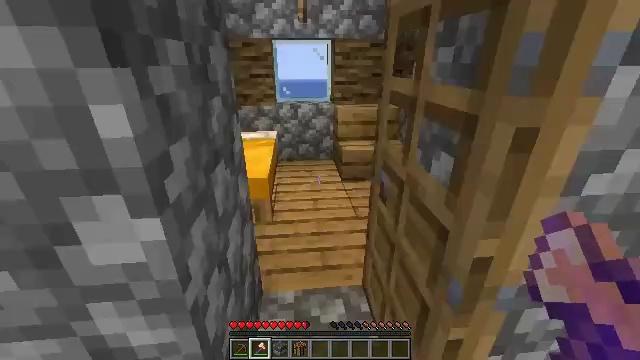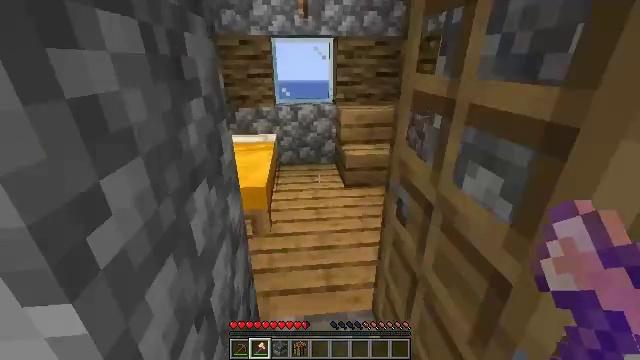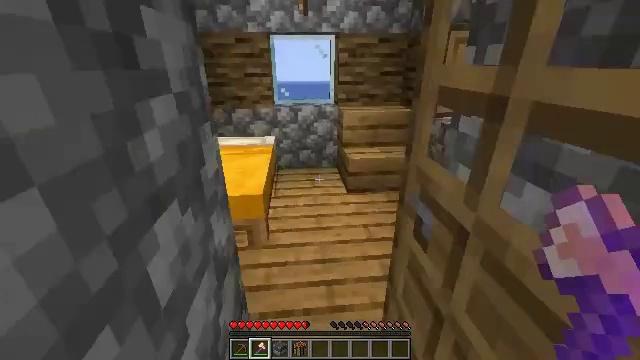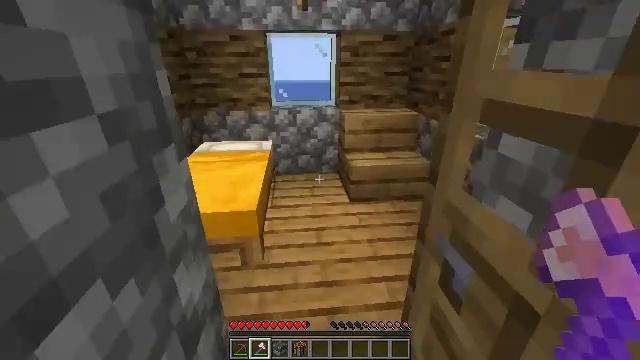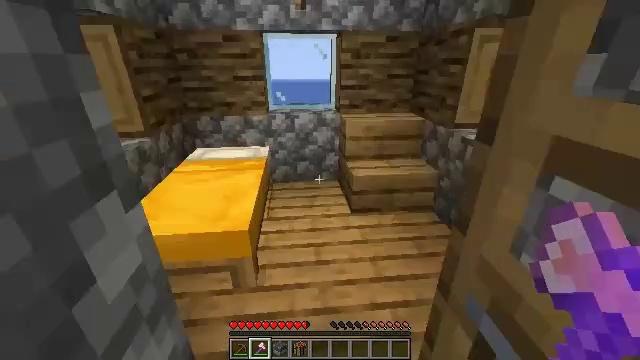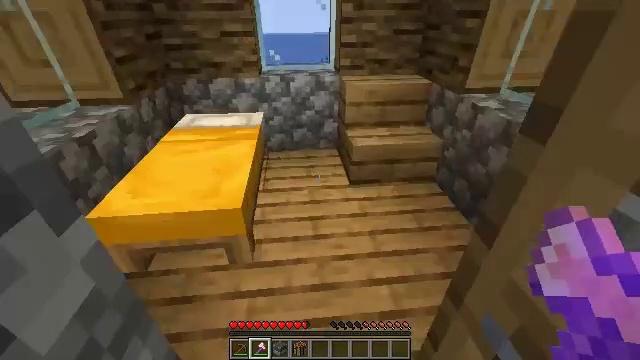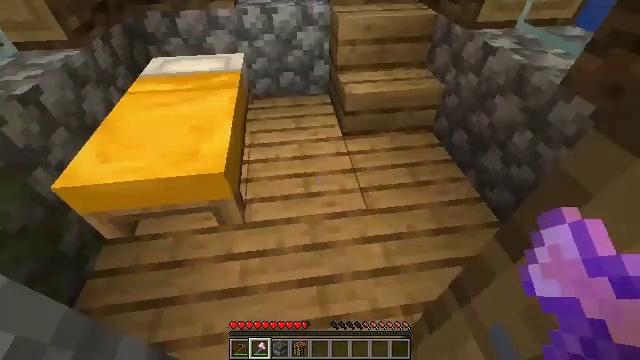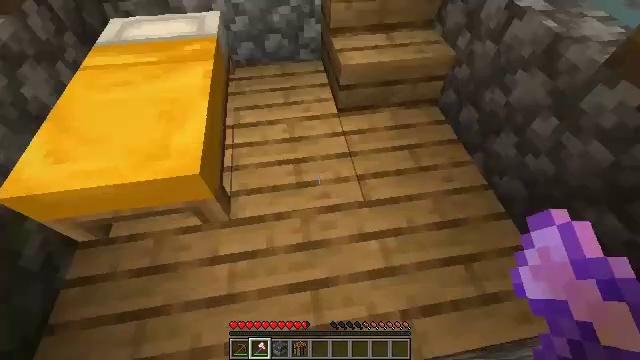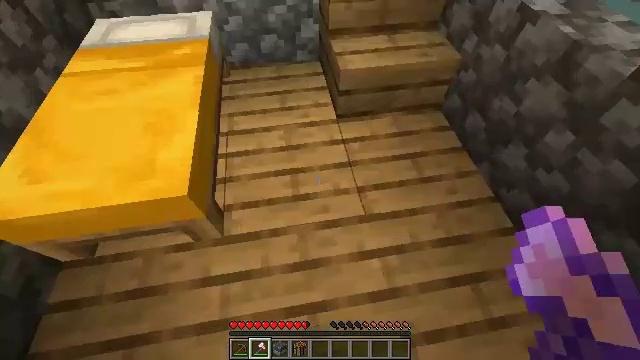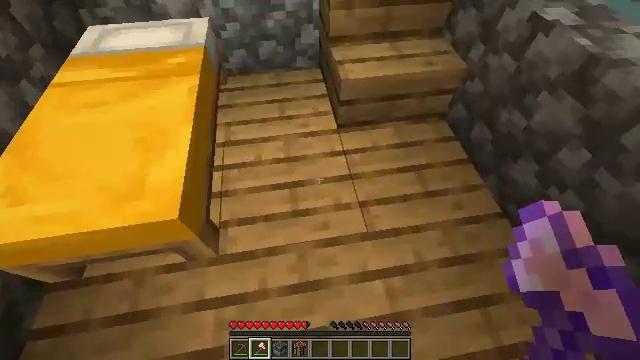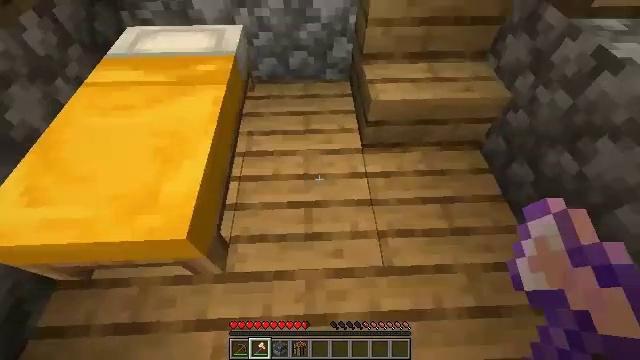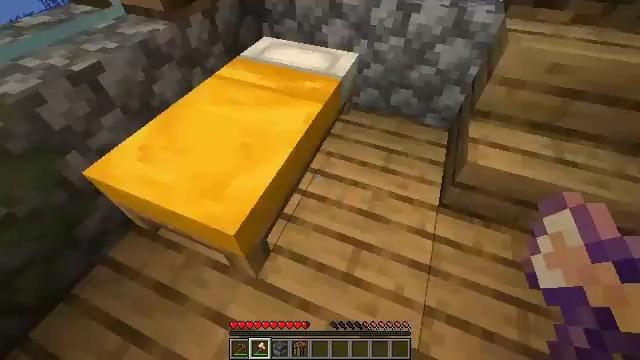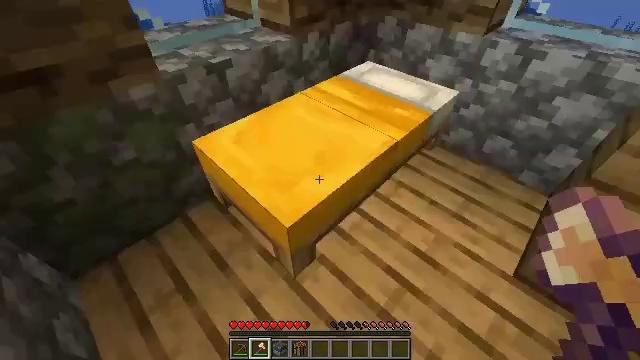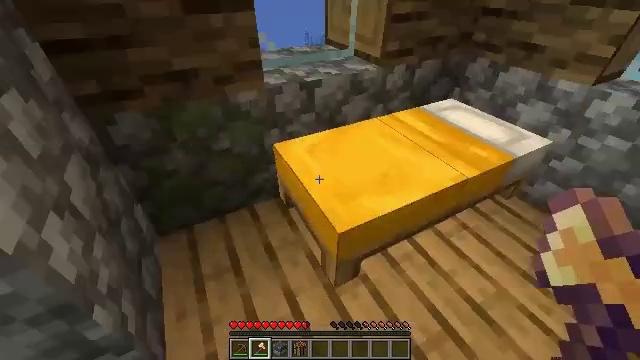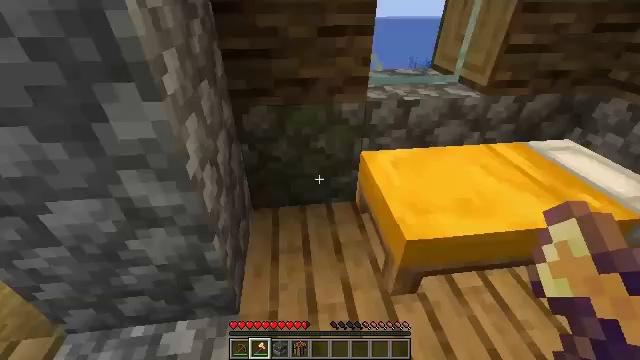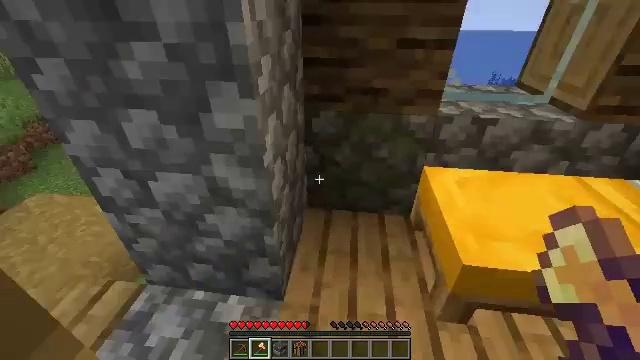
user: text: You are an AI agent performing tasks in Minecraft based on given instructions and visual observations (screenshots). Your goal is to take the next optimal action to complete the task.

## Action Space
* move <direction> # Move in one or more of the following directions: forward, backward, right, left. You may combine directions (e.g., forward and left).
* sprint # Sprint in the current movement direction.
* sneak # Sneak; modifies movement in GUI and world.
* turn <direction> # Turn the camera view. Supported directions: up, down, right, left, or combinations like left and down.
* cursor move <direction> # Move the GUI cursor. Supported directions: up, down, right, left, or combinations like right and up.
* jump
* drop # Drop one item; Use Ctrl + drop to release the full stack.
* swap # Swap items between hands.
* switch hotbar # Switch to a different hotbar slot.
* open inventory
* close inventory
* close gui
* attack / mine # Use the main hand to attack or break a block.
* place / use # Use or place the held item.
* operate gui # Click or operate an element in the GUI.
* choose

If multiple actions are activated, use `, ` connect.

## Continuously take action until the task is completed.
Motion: motion action
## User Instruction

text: Gather the blast furnace into your inventory.
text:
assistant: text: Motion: move forward
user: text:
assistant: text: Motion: move forward
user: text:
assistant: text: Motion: move forward
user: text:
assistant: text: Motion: move forward
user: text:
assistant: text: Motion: move forward, turn down
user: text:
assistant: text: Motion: move forward, turn right and down
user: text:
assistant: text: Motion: move forward, turn right and down
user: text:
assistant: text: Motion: move forward, turn down
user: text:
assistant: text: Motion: move forward
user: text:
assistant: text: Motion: turn left
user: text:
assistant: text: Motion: move back, turn left and up
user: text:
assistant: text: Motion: move back, turn left and up
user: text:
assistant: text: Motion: move back, turn left and up
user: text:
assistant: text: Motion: move back, turn left and up
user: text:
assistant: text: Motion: move back and move left, turn left and up
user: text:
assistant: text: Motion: move left, turn left and up
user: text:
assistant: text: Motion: move left, turn left and up
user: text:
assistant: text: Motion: move forward and move left, turn left and up
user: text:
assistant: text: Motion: move forward and move left
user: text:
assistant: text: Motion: move forward
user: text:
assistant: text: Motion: move forward, turn left
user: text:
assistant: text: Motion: move forward
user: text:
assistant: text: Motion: move forward, turn up
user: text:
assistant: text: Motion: move forward
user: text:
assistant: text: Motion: move forward and move right
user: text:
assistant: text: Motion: move forward and move right, turn left
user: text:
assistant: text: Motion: move forward and move right, turn left
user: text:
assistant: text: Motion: move forward and move left, turn left and up
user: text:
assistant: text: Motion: move forward and move left, turn left and up
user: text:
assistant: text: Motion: move forward and move left